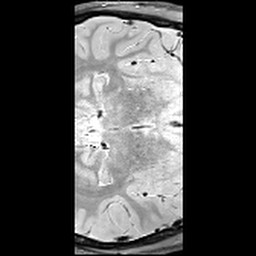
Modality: T1w
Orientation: axial
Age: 23
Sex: male
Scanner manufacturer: siemens
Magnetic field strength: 3 T
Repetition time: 6.5 s
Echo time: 0.016 s